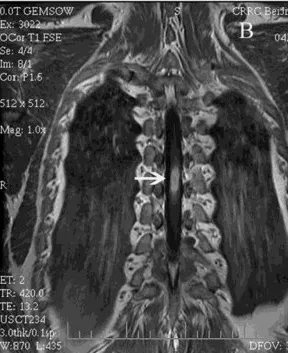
The MRI images of the thoracic spine at the time of neurologic deterioration. B) Coronal T1-weighted MRI image shows an enlarged ring-like enhancing intramedullary lesion (40 x 10 x 7 mm) with gadolinium.
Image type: radiology (mri)